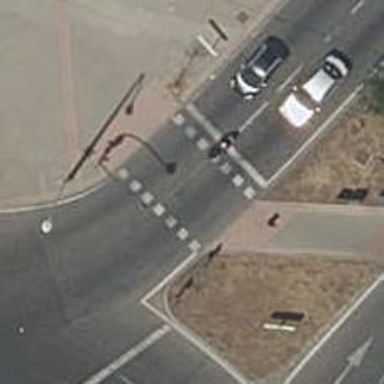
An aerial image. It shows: Crossing with traffic signals.